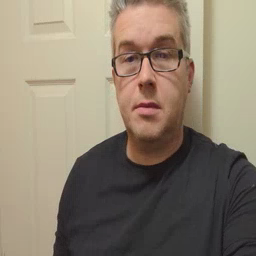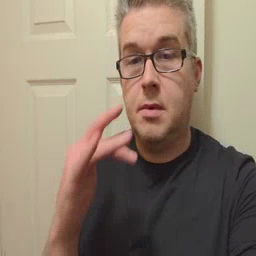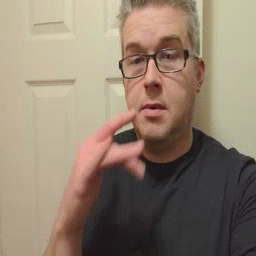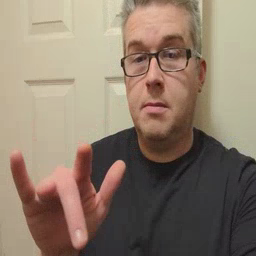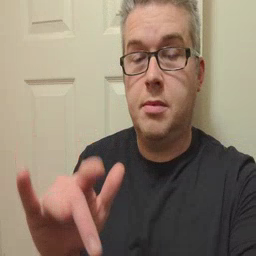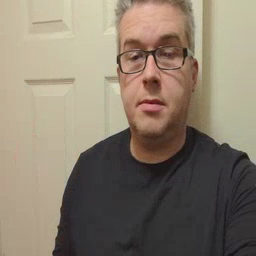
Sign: empty